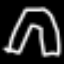
Label: pants